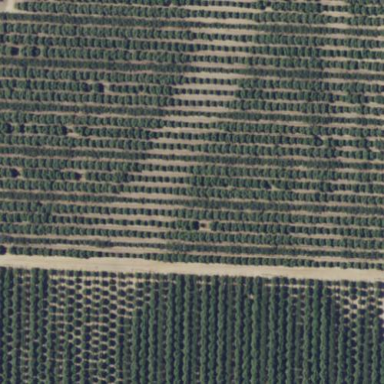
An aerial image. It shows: Vineyard growing grapes.